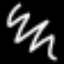
Label: squiggle